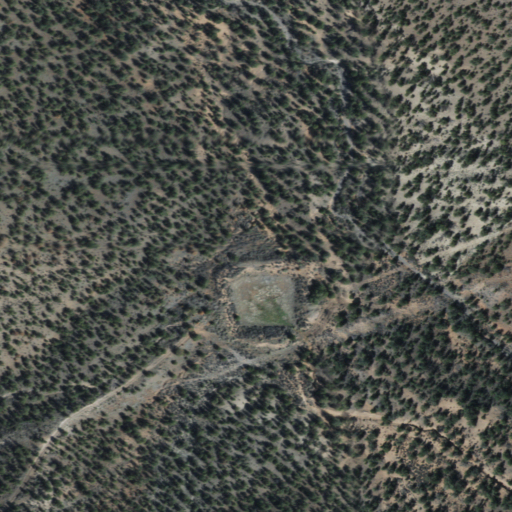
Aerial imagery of depression(s) in Arizona named The Hole containing evergreen forest and shrub